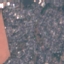
Land use / land cover class: Residential